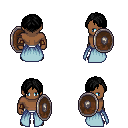
a pixel art fantasy rpg character, male body template, human, dark skin, overskirt, white pants, black parted hairstyle, leather bracers, brown shoes, shield, four views (front, back, left, right), 2x2 character sprite sheet, small pixel art, hard edges, no anti-aliasing